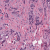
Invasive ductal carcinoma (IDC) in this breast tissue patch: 1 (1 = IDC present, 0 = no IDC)